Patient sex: F
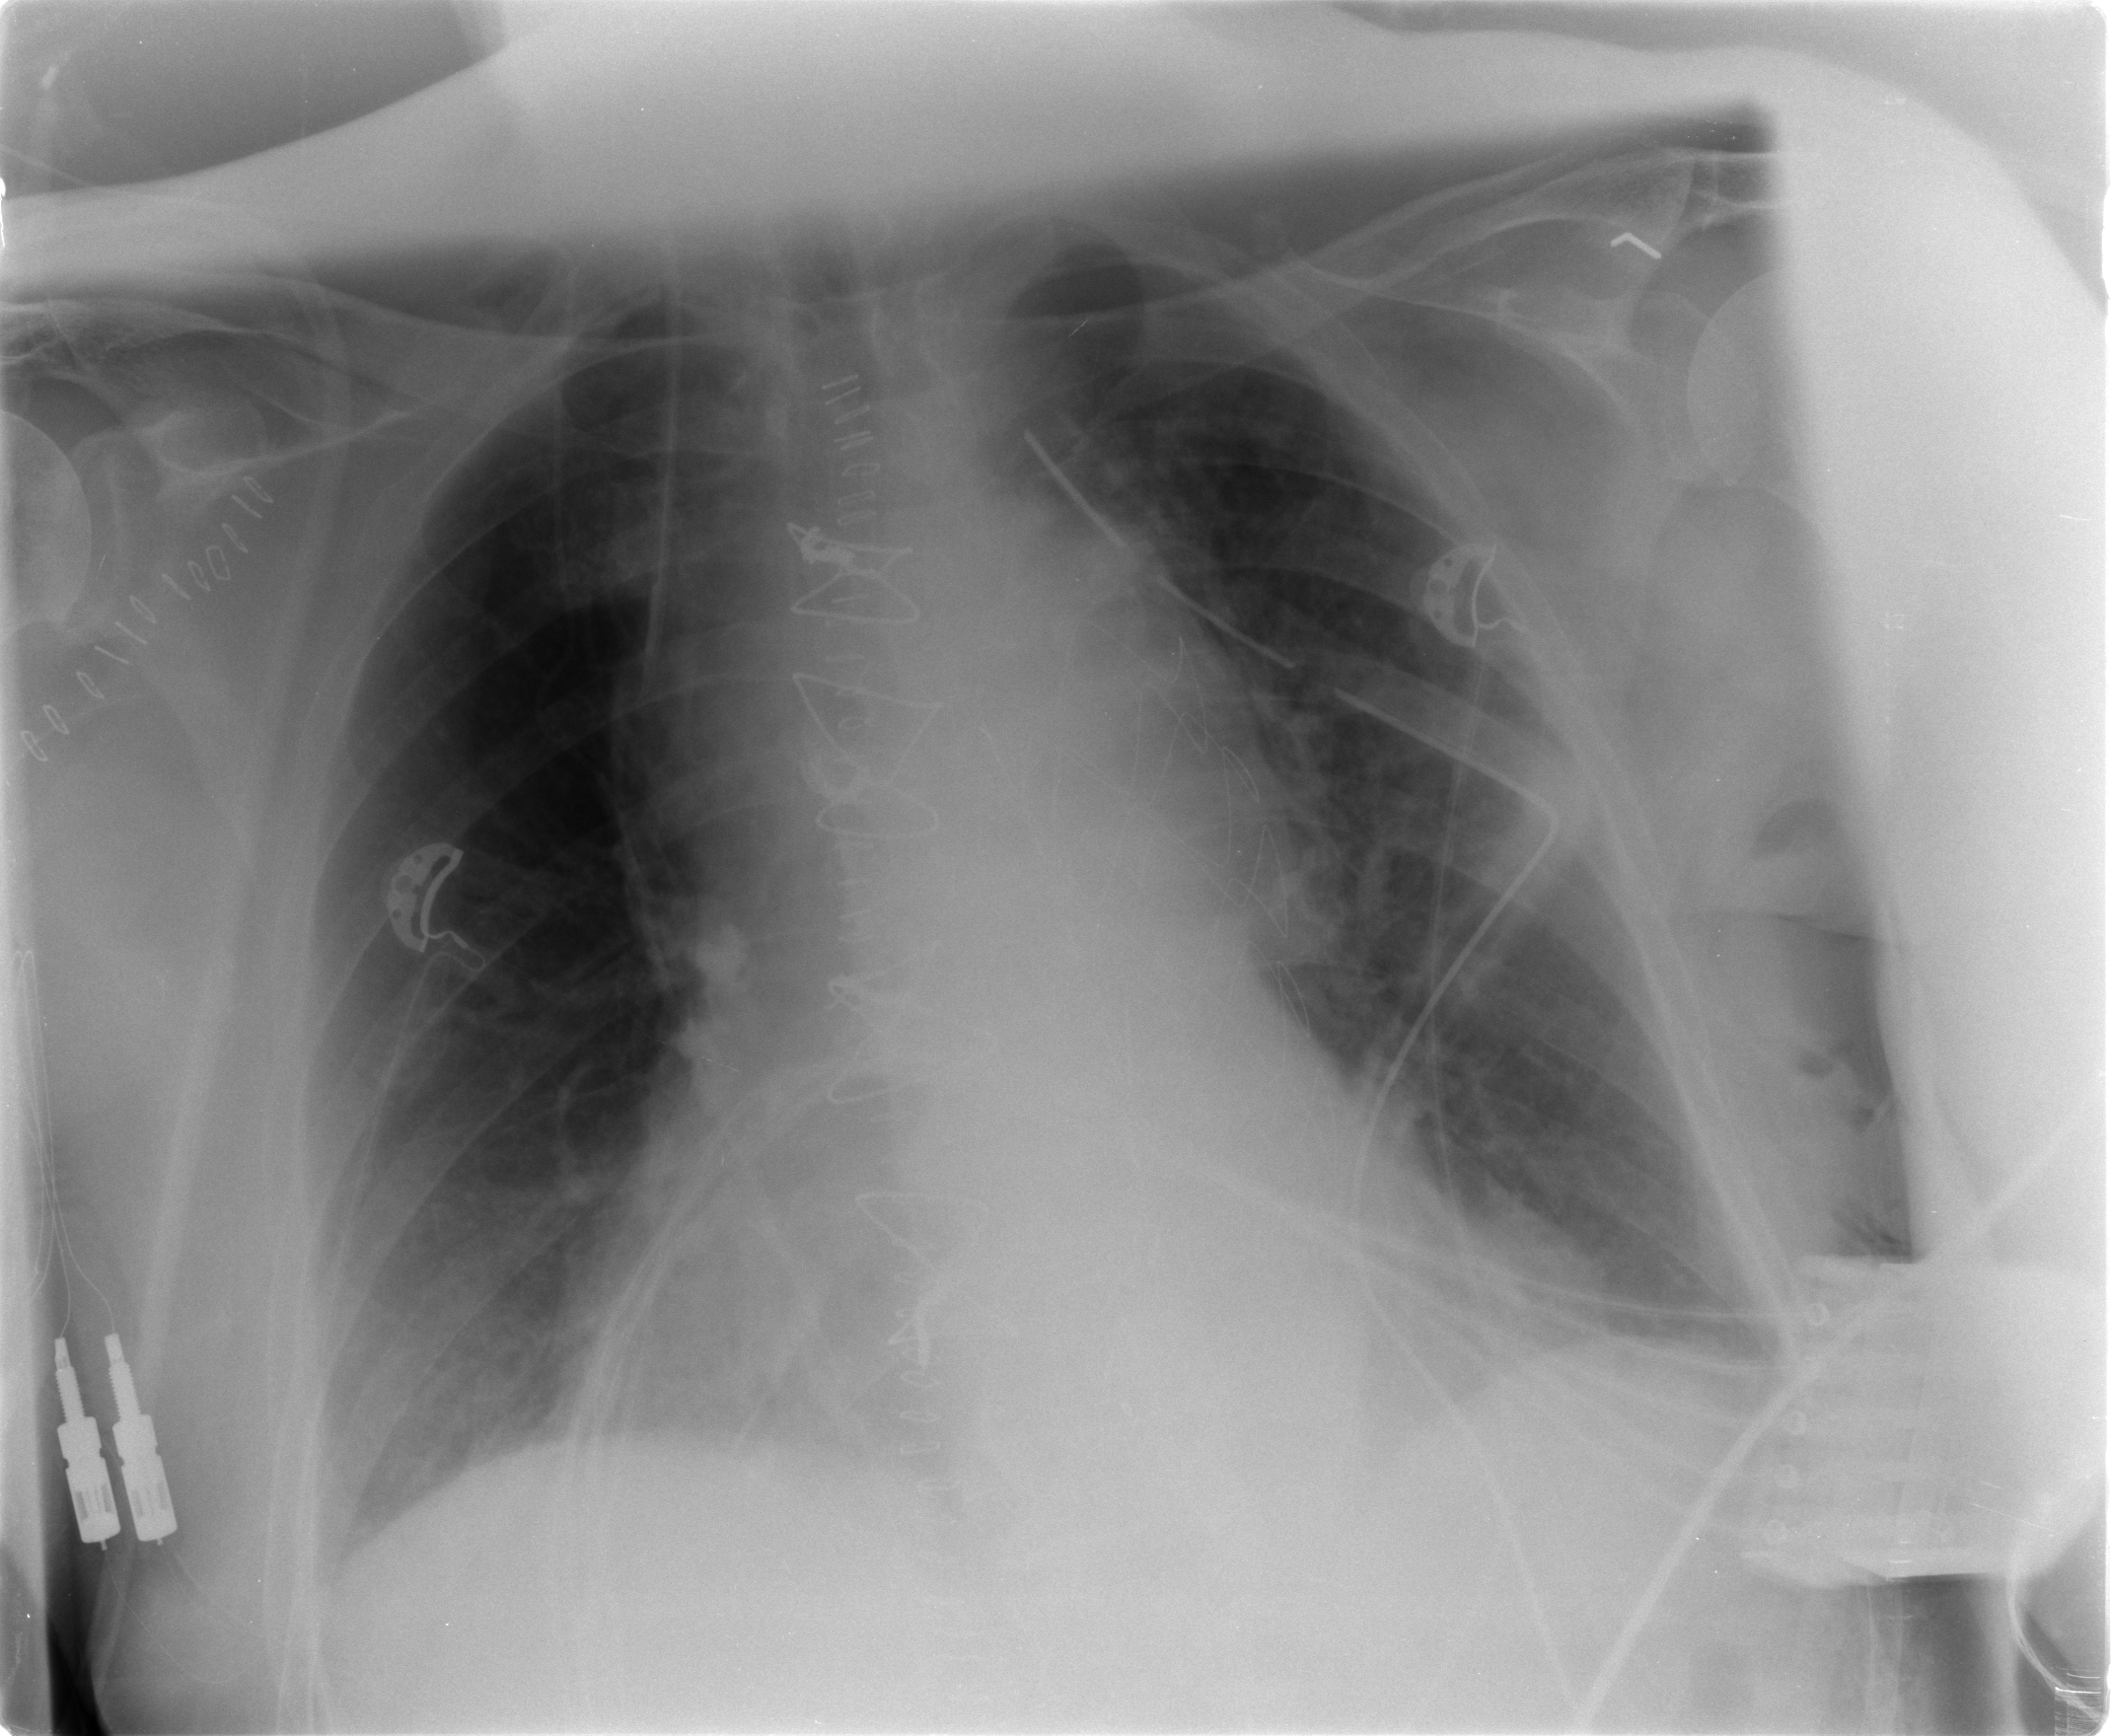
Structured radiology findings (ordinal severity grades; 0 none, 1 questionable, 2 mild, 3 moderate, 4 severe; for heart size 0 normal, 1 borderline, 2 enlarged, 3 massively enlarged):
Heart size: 1
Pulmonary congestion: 0
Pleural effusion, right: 1
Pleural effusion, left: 1
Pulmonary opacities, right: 0
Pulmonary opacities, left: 1
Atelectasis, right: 0
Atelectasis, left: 0